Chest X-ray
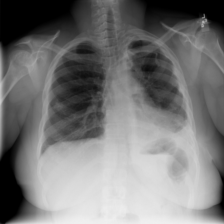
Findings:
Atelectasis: negative
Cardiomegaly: negative
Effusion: negative
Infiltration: negative
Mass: negative
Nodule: negative
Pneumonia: negative
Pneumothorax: negative
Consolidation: negative
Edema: negative
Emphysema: negative
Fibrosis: negative
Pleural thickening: positive
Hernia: negative